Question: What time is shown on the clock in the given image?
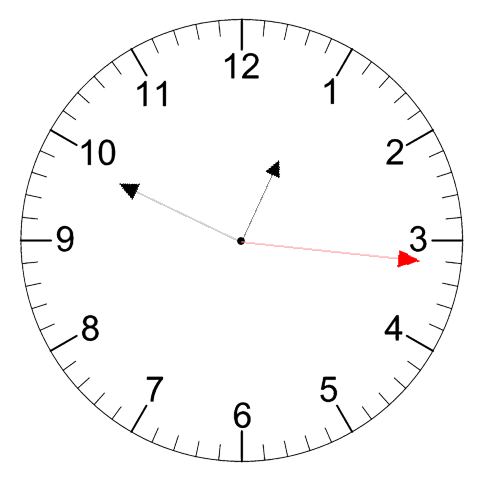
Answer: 12:49:16